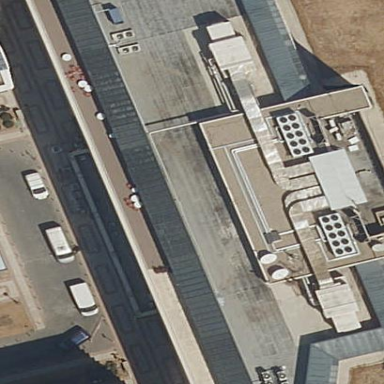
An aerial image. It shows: Public building.